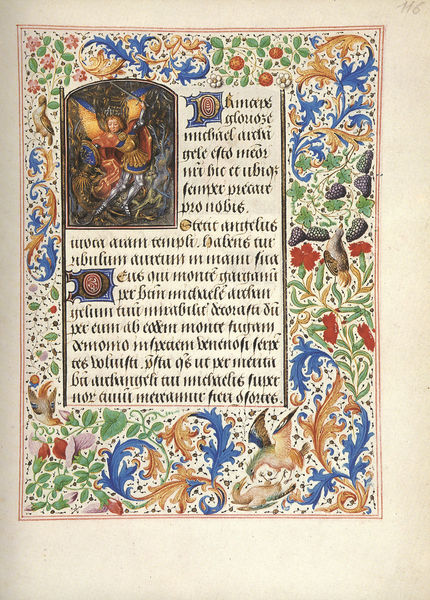
Titel: Stundenbuch der Maria von Burgund
Künstler: Liévin van Lathem
Institution: Wien, Österreichische Nationalbibliothek
Schlagwörter: blätter, flügel, kampf, vogel, blüten, rahmen, vögel, pflanzen, engel, ranken, farbig, schrift, beeren, erdbeeren, illustration, schwert, text, rüstung, buchseite, pergament, nelken, miniatur, drachen, drache, drachentöter, georg, michael, latein, buchmalerei, evangeliar, psalter, buchkunst, lateinische schrift, 116